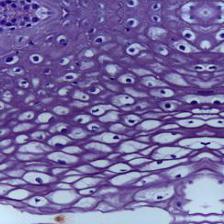
Diagnosis: Normal